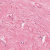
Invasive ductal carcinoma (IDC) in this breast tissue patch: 0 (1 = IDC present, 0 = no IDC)